Aerial crown-view tile of a tropical tree (Barro Colorado Island, Panama), acquired 20240918:
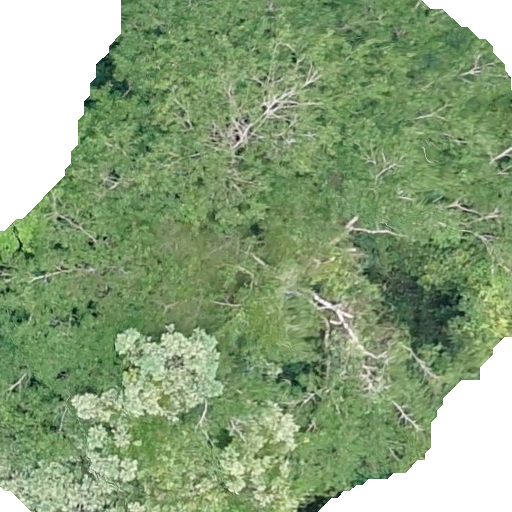
Species: Hura crepitans
GBIF accepted scientific name: Hura crepitans
Crown area: 427.248 m²